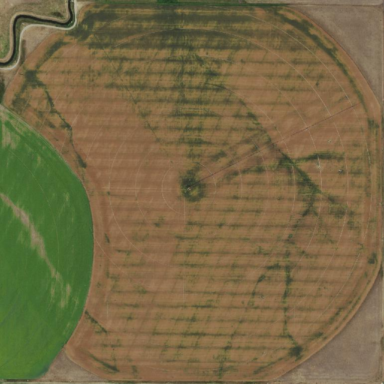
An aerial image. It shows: Farmland with pivot irrigation system.